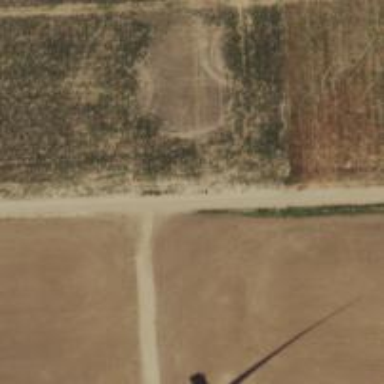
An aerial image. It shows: Road leading to wind farm area designated for service vehicles.